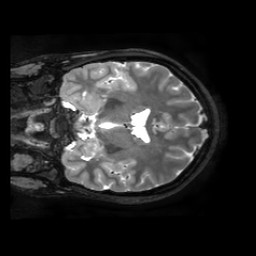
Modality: T2w
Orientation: coronal
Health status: healthy
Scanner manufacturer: philips
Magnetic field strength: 3 T
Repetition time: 2.5 s
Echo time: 0.25 s